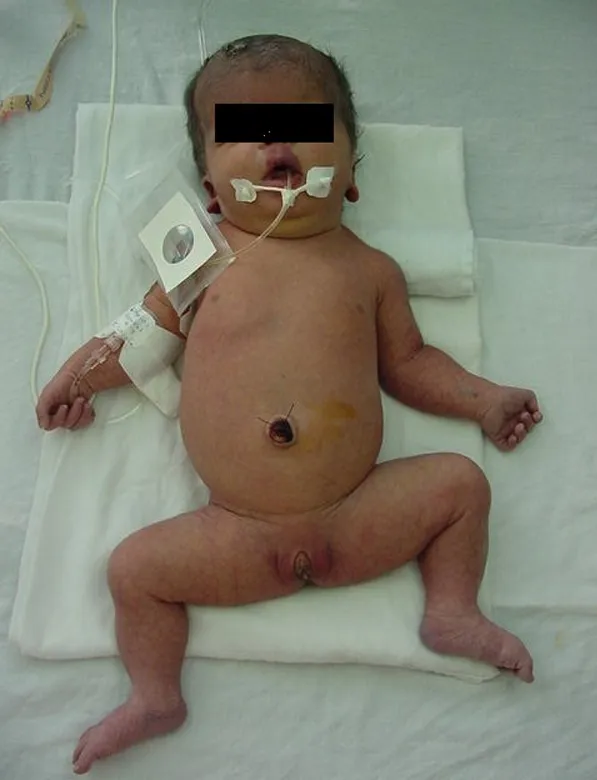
Newborn girl with macrocephaly-capillary malformation. Macrocephaly, macrosomia, cutis marmorata telangiectatica, capillary hemangioma of the lip and philtrum and hemihypertrophy can be observed.
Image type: medical_photograph (skin_photograph)